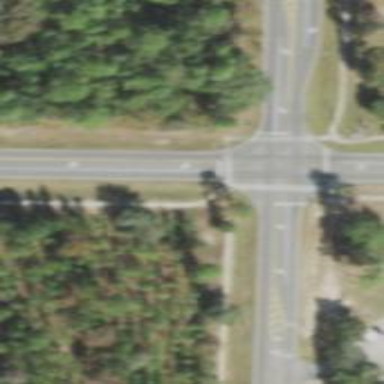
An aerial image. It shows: Left sidewalk along asphalt tertiary road.